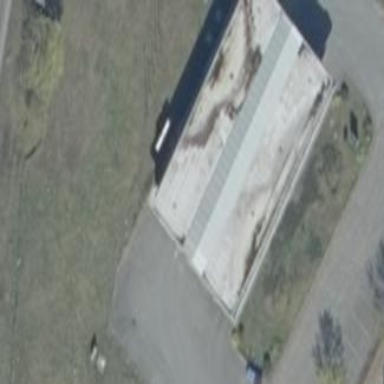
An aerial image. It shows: Fuel amenity located on the roof of building.